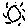
Label: sun